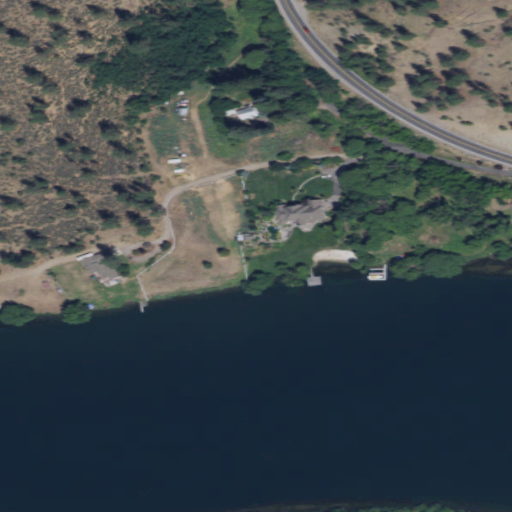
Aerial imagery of valley in Washington named Sandy Canyon containing open water, shrub, open development, low intensity development, woody wetlands, medium intensity development, and evergreen forest